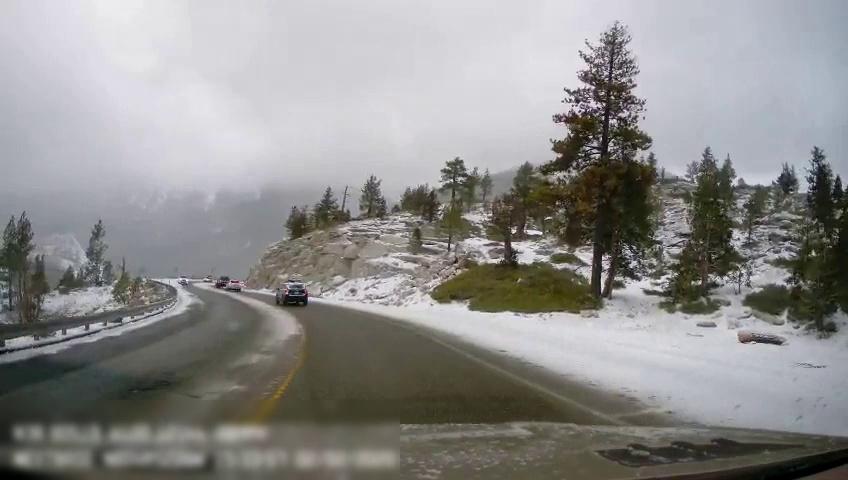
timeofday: Day
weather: Snowy
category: Drivable Space
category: Vehicles | Car
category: Vehicles | Truck
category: Vehicles | Car
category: Lanes | Current Lane
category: Lanes | Current Lane